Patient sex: M
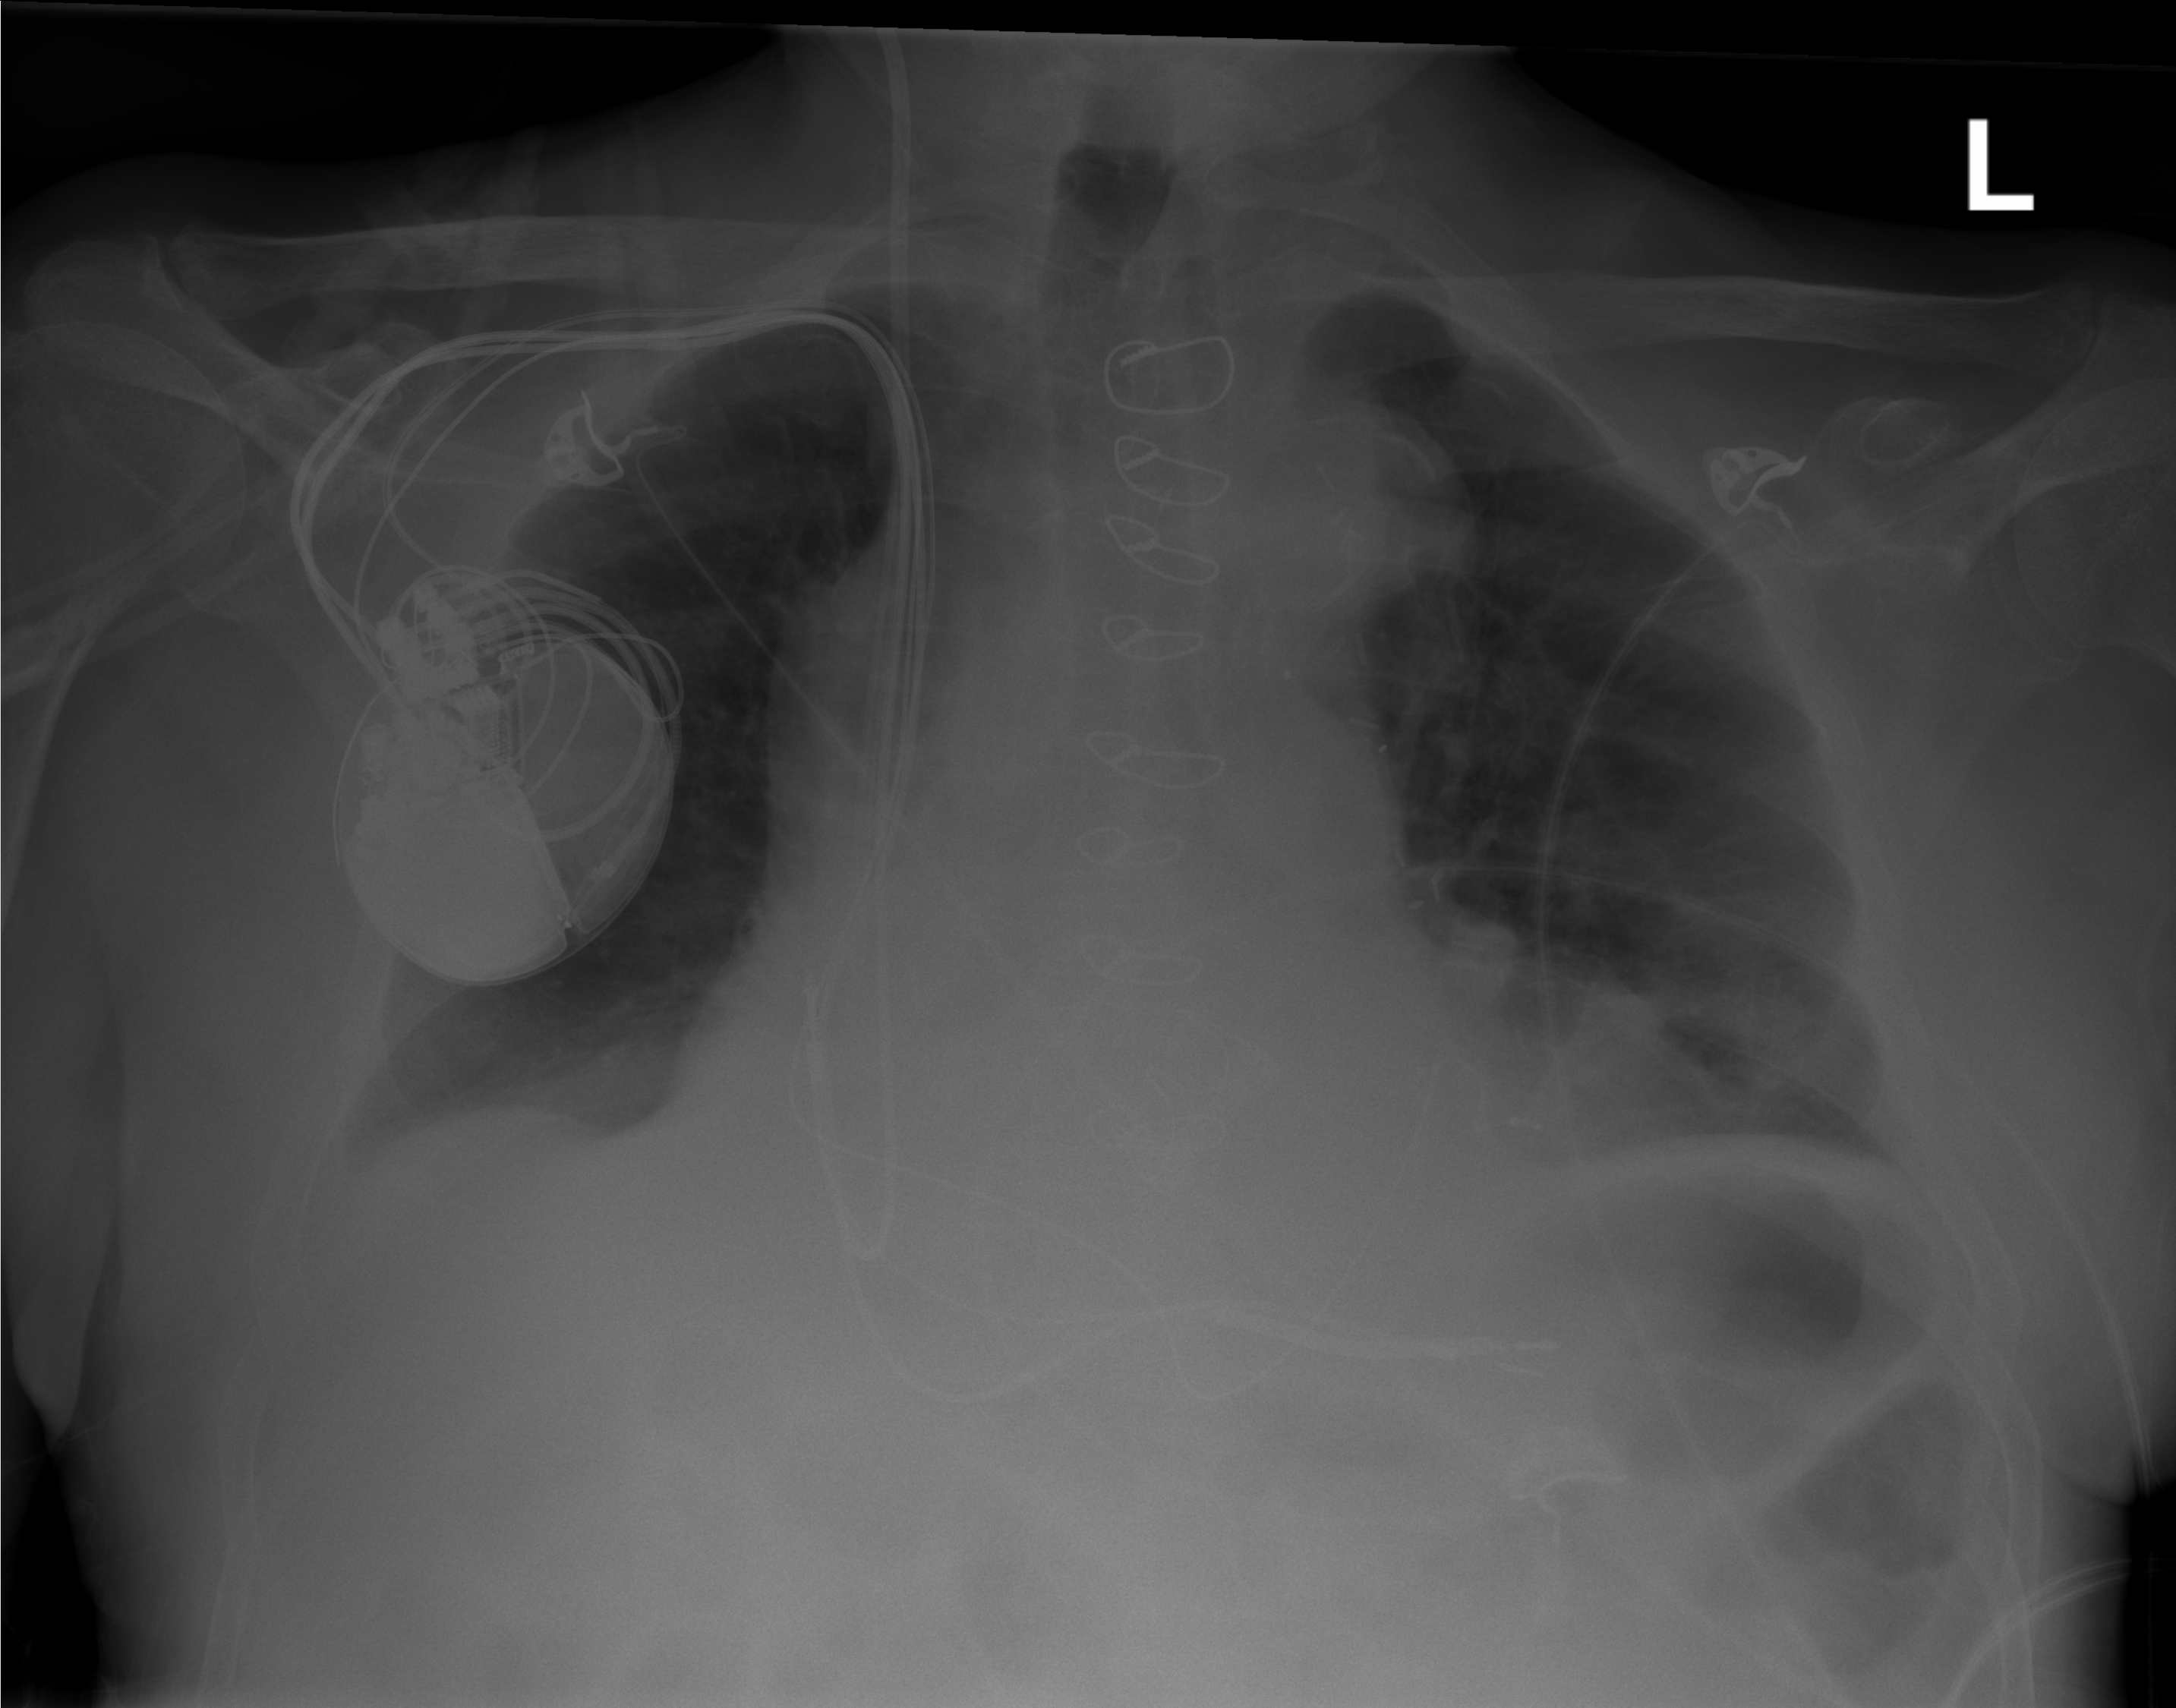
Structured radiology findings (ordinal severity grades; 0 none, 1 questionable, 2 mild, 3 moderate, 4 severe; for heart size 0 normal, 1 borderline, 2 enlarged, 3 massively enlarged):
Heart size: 3
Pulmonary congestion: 0
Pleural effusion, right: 1
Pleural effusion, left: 0
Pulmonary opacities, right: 0
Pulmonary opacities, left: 0
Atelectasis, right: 1
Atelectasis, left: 2